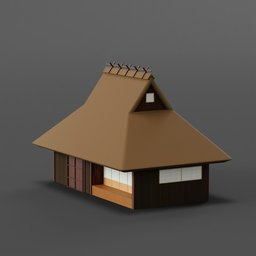
Label: architecture